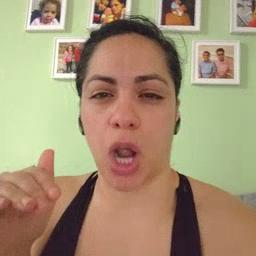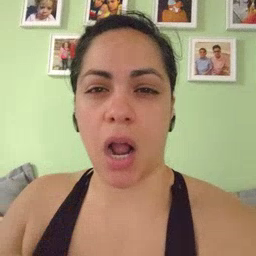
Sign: child